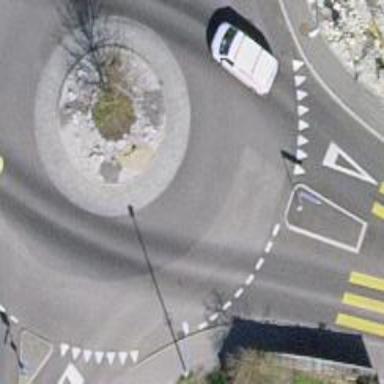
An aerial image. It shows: Kerb barrier with traffic calming island.